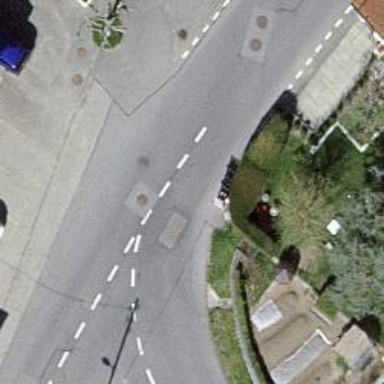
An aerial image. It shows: Footway along the road.